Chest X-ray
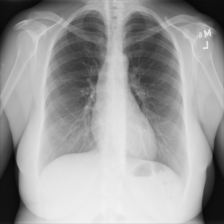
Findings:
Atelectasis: negative
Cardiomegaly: negative
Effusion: negative
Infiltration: negative
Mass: negative
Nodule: negative
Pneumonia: negative
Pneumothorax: negative
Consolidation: negative
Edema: negative
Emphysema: negative
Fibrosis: negative
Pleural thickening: negative
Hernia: negative